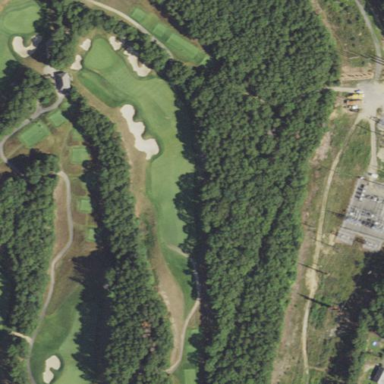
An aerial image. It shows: Golf rough area.